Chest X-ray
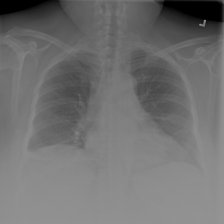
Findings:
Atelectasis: negative
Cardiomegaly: negative
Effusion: negative
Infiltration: negative
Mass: negative
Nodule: negative
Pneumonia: negative
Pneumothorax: negative
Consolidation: negative
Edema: negative
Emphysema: negative
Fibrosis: negative
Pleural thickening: negative
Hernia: negative